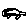
Label: car